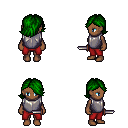
a pixel art fantasy rpg character, female body template, human, dark skin, steel chest armor, red pants, green swoop hairstyle, dagger, four views (front, back, left, right), 2x2 character sprite sheet, small pixel art, hard edges, no anti-aliasing